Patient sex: M
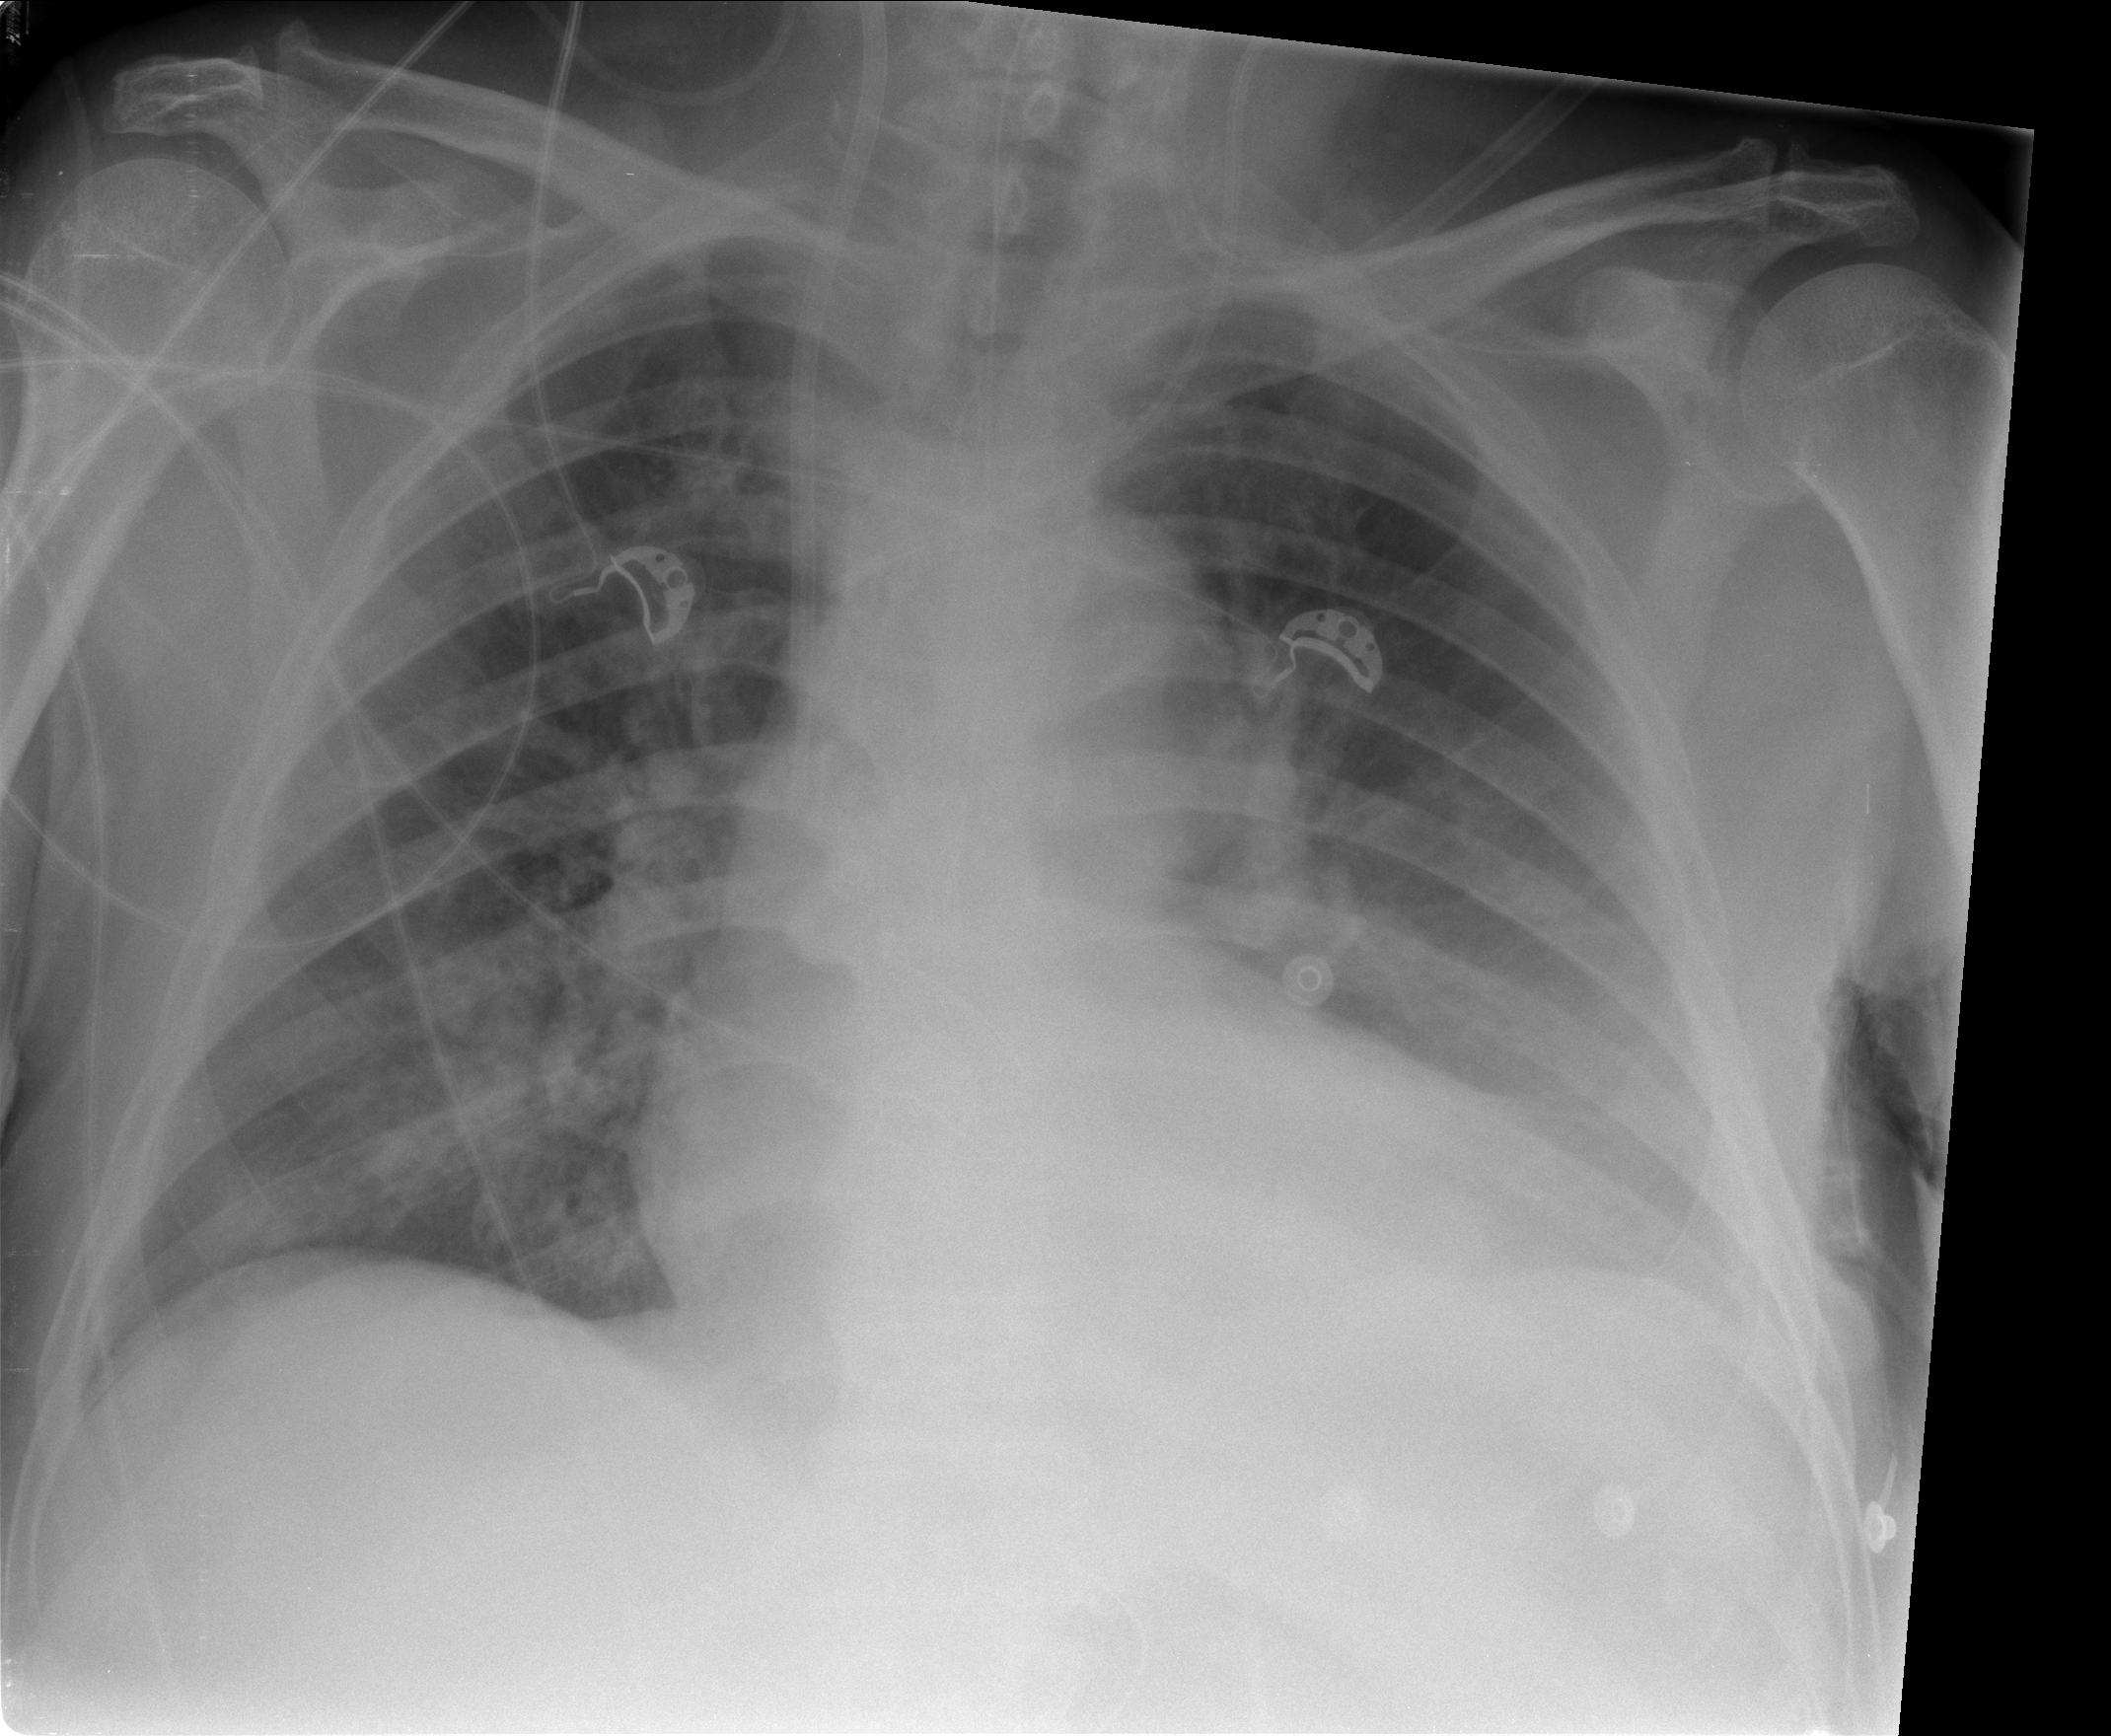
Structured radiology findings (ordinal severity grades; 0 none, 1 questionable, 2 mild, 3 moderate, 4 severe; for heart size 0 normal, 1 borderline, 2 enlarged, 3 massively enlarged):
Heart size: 2
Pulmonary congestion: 2
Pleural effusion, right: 0
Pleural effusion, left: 2
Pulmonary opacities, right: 2
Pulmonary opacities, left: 0
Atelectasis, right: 0
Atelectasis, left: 2